Question: I have an ajax code, that, when change the select value, load the values of the next select.
When I'm in some page, exemple: 'societario/attorneys/solicitar' this works fine and load the 'loadfiliais'fine.'
But, when I'm in 'societario/attorneys/edit/' for exemple, the response is the same edit page and don't the loadfiliais view.
The response is OK, but the page is the actual page, 'edit'.

Here is the code of ajax:
'''
$(document).ready(function() {
$('.loading').hide();
$("#AttorneyEmpresa").change(function(){
$.ajax({
type: 'POST',
data: { select: $('#AttorneyEmpresa').val()},
url: 'loadfiliais',
beforeSend: function() {
$("#AttorneyFilial").hide();
$('.loading').show();
},
success: function(data) {
$("#AttorneyFilial").html(data).show();
$('.loading').hide();
}
})
})
});
'''
The controller loadfiliais:
'''
function loadfiliais() {
if($this->request->is('ajax')) {
$this->loadModel('Branch');
$this->layout = 'ajax';
$this->set('filiais',$this->Branch->find('all', array('conditions' => array('company_id' => $this->request->data['select'])))
);
}
}
'''
The view loadfiliais:
'''
<option value="">Selecione</option>
<?php foreach($filiais as $filial): ?>
<option value="<?php echo $filial['Branch']['id']; ?>"> <?php echo $filial['Branch']['nome']; ?></option>
<?php endforeach ?>
'''
Thanks
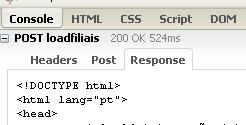
Answer: I assume that 'loadfiliais' is an action in the 'attorneys' controller. In that case the trailing slash will most likely be the problem.
Without the trailing slash, 'solicitar' is treated as a filename, and 'attorneys' as the folder where the file is located, and that is the base folder for the AJAX call, so you'll end up with 'societario/attorneys/loadfiliais'.
With the trailing slash, as in 'societario/attorneys/edit/', 'edit' is treated as the base folder, and so you'll end up with an AJAX call to 'societario/attorneys/edit/loadfiliais'.
You can avoid this by using an absolute path for the AJAX url, ie
'''
url: '/societario/attorneys/loadfiliais'
'''